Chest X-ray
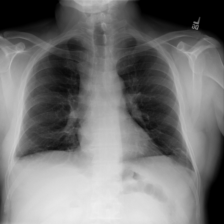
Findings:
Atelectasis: positive
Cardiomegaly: negative
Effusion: negative
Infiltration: negative
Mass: negative
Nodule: negative
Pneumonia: negative
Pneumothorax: negative
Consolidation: negative
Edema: negative
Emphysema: negative
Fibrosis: negative
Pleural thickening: positive
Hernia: negative